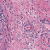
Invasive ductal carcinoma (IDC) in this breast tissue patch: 0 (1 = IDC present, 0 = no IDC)